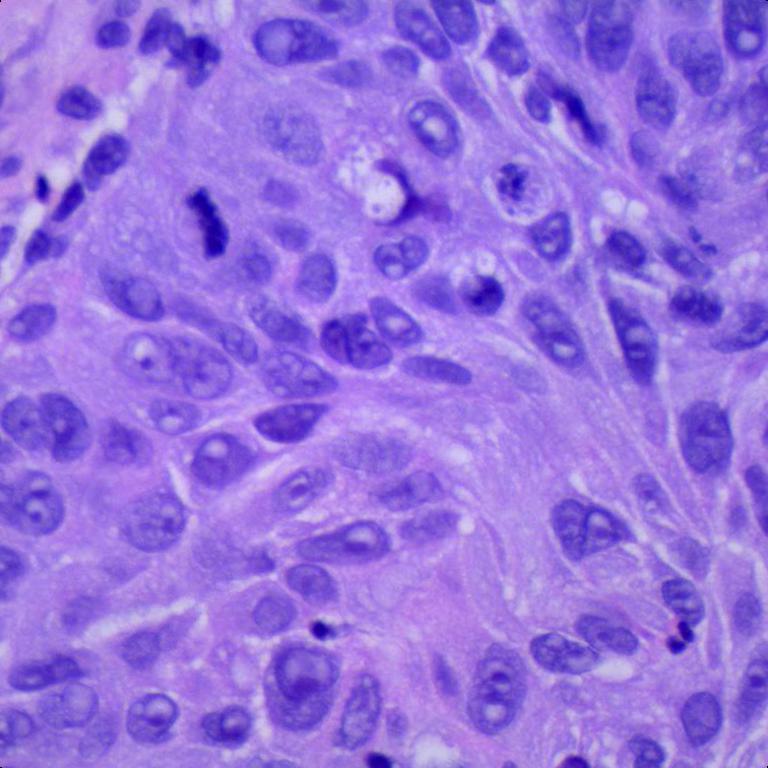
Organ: lung
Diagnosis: squamous carcinomas